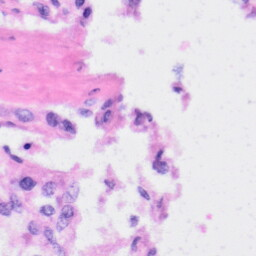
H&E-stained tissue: Liver